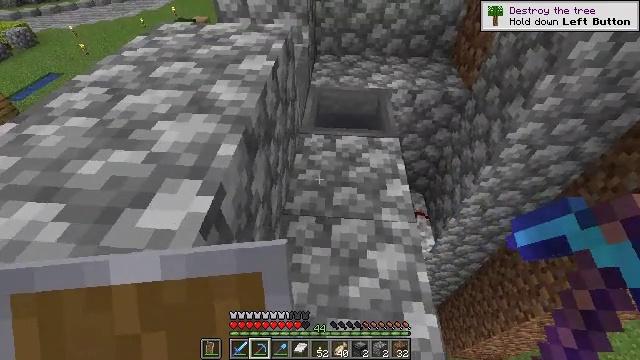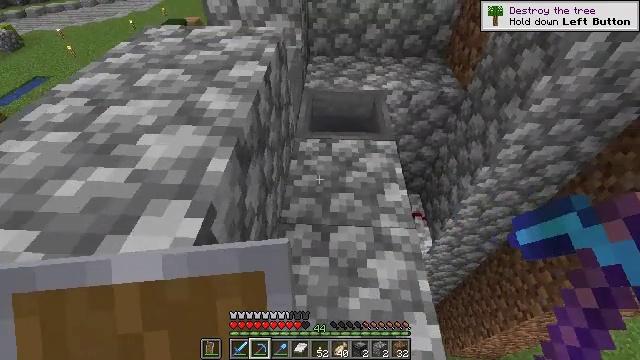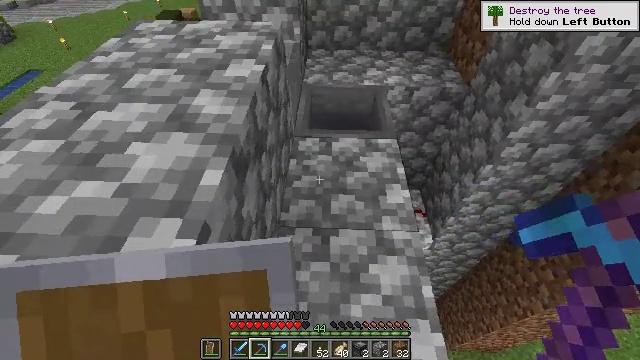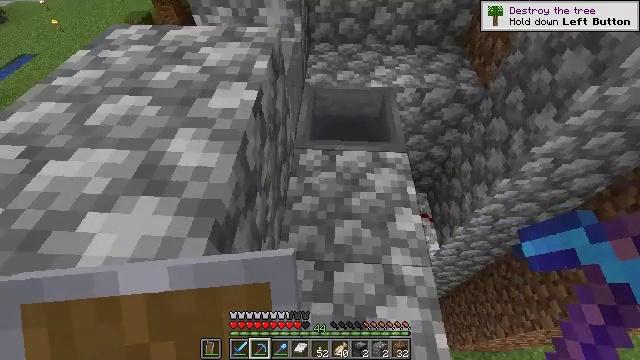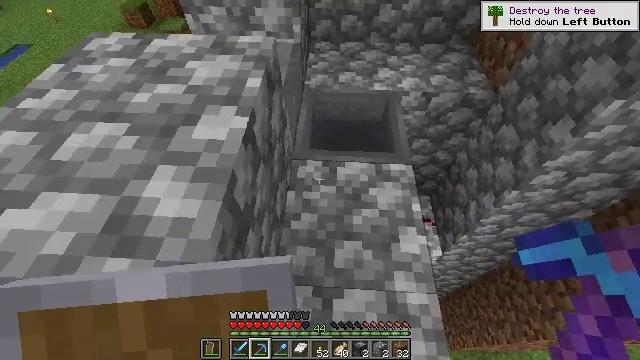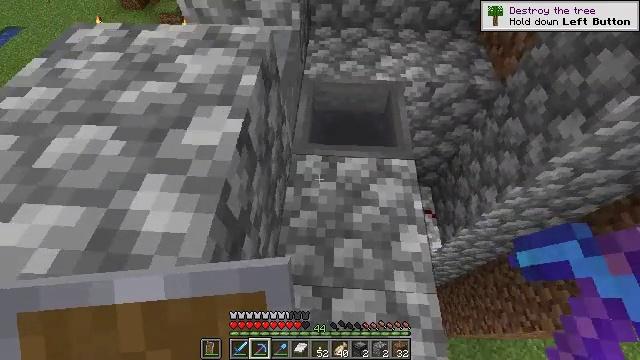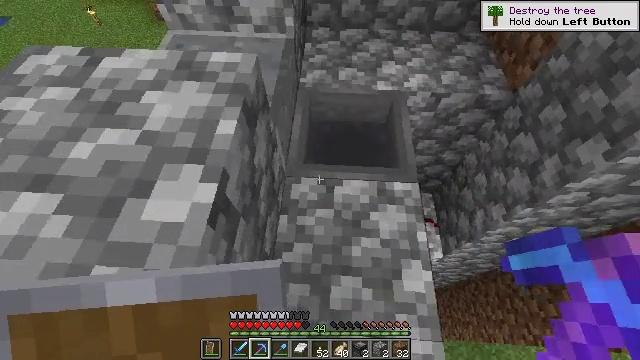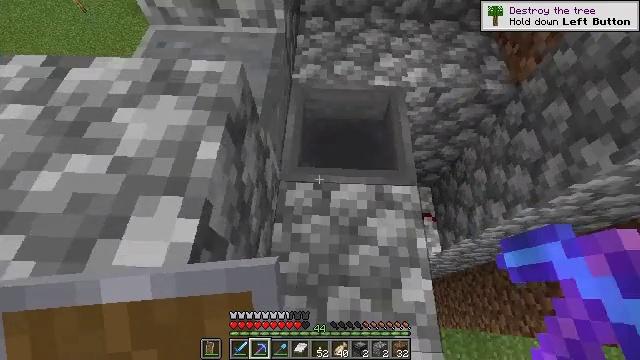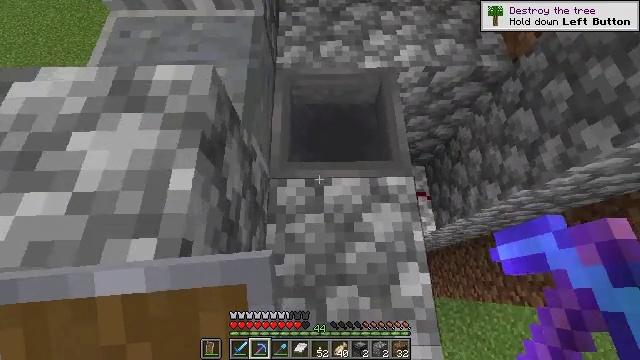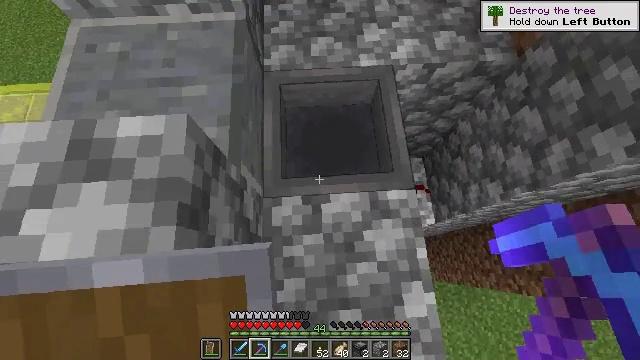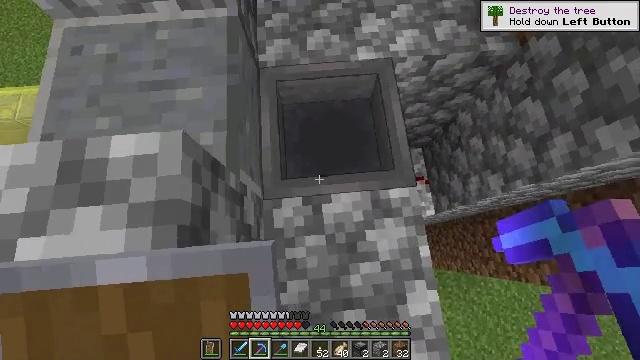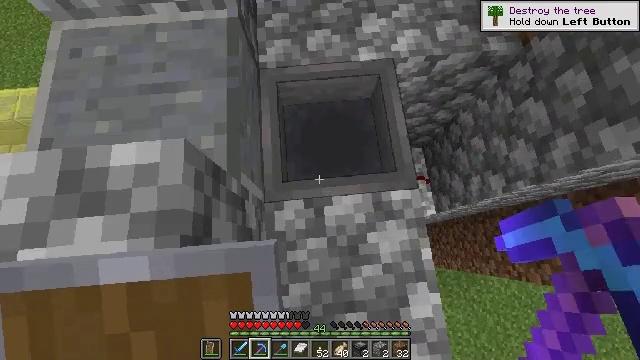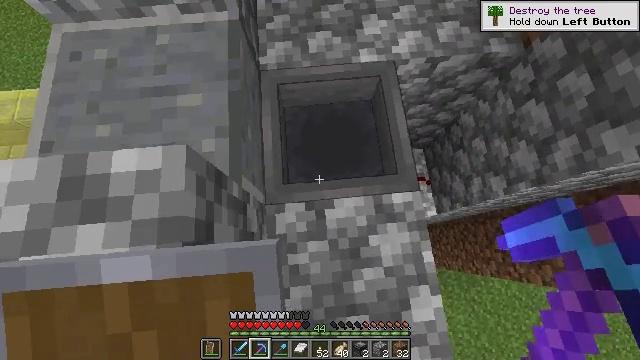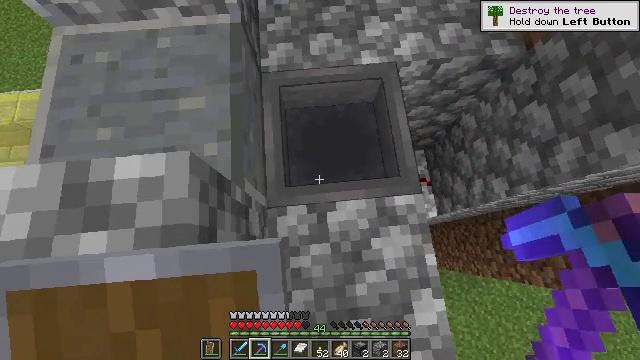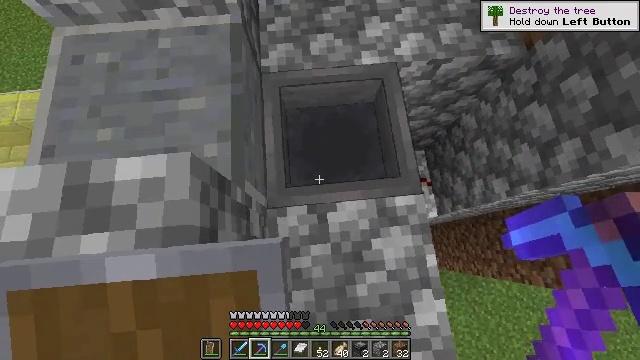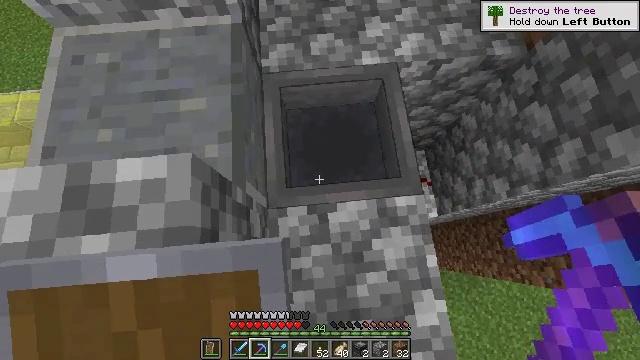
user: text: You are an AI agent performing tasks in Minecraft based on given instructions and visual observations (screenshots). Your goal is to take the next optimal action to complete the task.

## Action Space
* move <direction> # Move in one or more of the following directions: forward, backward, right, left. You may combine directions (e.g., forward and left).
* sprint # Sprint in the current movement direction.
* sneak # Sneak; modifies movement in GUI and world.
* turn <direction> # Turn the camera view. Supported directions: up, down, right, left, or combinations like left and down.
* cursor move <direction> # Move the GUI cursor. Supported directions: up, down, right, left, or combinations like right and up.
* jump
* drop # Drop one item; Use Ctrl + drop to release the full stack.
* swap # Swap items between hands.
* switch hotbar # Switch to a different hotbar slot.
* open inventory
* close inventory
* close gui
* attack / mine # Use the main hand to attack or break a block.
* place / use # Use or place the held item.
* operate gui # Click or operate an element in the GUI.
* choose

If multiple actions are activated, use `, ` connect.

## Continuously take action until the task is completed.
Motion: motion action
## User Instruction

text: Collect the hopper by mining it.
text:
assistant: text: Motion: move forward, turn right
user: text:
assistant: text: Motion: move forward, turn down
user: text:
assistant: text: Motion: move forward, turn down
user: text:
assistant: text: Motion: move forward, turn down
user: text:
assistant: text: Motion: move forward, turn down
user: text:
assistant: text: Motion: move forward, turn down
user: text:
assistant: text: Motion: move forward, turn right and down
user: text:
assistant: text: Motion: move forward, turn right and down
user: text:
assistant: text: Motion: turn right and down
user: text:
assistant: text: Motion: turn right and down
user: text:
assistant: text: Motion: no_op
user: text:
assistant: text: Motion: no_op
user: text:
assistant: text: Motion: no_op
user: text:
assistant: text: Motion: no_op
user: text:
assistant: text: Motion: no_op
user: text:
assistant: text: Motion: no_op
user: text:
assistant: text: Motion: no_op
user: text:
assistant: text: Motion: no_op
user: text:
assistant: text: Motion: attack / mine
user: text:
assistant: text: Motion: attack / mine
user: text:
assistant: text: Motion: attack / mine
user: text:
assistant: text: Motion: attack / mine
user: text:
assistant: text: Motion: attack / mine
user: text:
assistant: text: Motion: attack / mine
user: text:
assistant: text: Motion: move forward
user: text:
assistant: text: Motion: move forward
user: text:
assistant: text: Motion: move forward
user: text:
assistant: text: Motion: no_op